高一 · 画法几何学
如图所示, 梯形 $A_{1} B_{1} C_{1} D_{1}$ 是平面图形 $A B C D$ 的直观图.其中 $A_{1} D_{1} / / O^{\prime} y^{\prime}, A_{1} B_{1} / / C_{1} D_{1}, A_{1} B_{1}=\frac{2}{3} C_{1} D_{1}=2, A_{1} D_{1}=O^{\prime} D_{1}=1$.

（1）如何利用斜二测画法的规则画出原四边形?

（2）在问题（1）中, 如何求出水平放置的平面图形与直观图的面积?
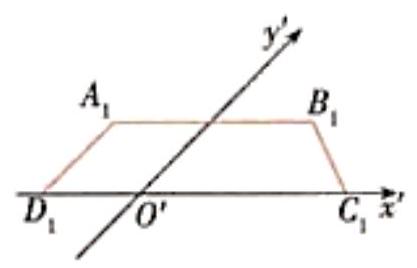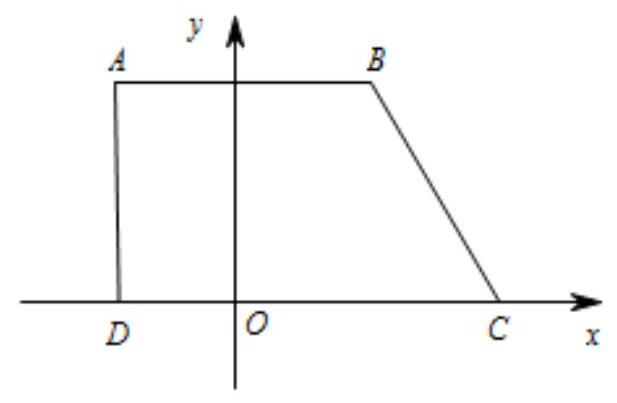
答案: ) 见解析 ; (2) 水平放置的平面图形的面积是 5 , 直观图的面积是 $\frac{5 \sqrt{2}}{4}$, 详见解析.
解析: 【分析】

(1) 利用斜二测画法的规则进行还原, 与 $x^{\prime}$ 轴平行的线段, 平行关系和长度关系不变, 与 $y^{\prime}$ 轴平行的线段, 平行关系不变, 长度关系要变为 2 倍;

（2）根据梯形的面积公式进行求解.

【详解】

(1) 如图, 建立平面直角坐标系 $x O y$, 在 $x$ 轴上截取 $O D=O^{\prime} D_{1}=1, O C=O^{\prime} C_{1}=2$.

在过点 $D$ 的 $y$ 轴的平行线上截取 $D A=2 D_{1} A_{1}=2$. 在过点 $A$ 的 $x$ 轴的平行线上截取 $A B=A_{1} B_{1}=2$.连接 $B C$, 即得到了原图形.

(2) 由作法可知, 原四边形 $A B C D$ 是直角梯形, 上, 下底边长度分别为 $A B=2, C D=3$, 直角腰的长度 $A D=2$, 所以面积为 $S=\frac{2+3}{2} \times 2=5$.

易得直观图中梯形的高为 $\frac{\sqrt{2}}{2}$, 因此其面积为 $S^{\prime}=\frac{1}{2} \times(2+3) \times \frac{\sqrt{2}}{2}=\frac{5 \sqrt{2}}{4}$.

【点睛】

本题主要考查直观图的斜二测画法, 明确斜二测画法的核心步骤是求解的关键, 侧重考查直观想象的核心素养和动手作图能力.